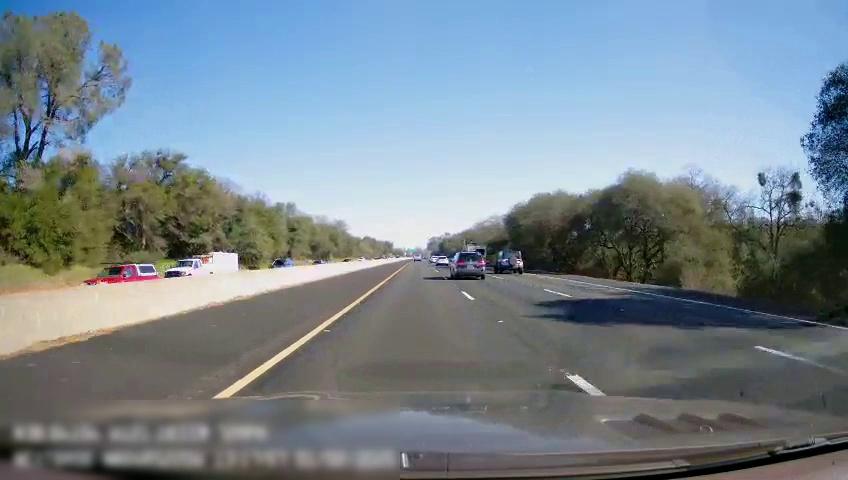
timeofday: Day
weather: Sunny
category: Drivable Space
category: Vehicles | Truck
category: Vehicles | SUV
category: Vehicles | Truck
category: Vehicles | Truck
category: Vehicles | SUV
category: Vehicles | SUV
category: Vehicles | SUV
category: Vehicles | SUV
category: Vehicles | Van
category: Vehicles | Car
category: Vehicles | Car
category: Lanes | Current Lane
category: Lanes | Current Lane
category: Lanes | Alternate Lane
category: Lanes | Alternate Lane